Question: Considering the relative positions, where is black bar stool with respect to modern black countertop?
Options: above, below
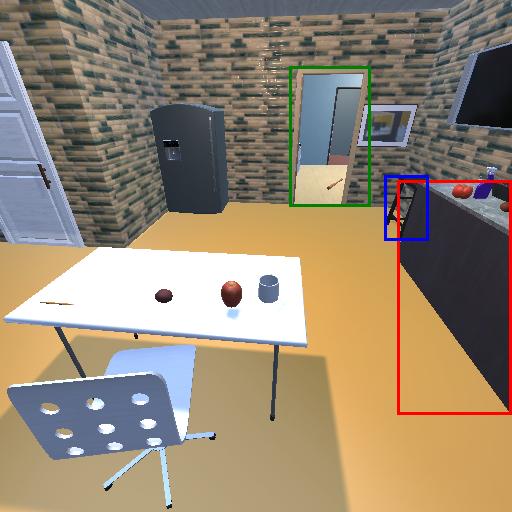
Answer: above